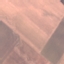
Land use / land cover class: AnnualCrop